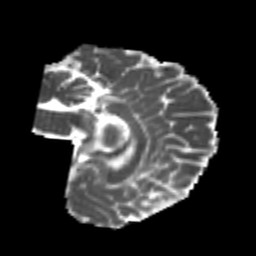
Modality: MD
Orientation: sagittal
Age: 24
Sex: female
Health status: healthy
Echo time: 0.074 s